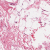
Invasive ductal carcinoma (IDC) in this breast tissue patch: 0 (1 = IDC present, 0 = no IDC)